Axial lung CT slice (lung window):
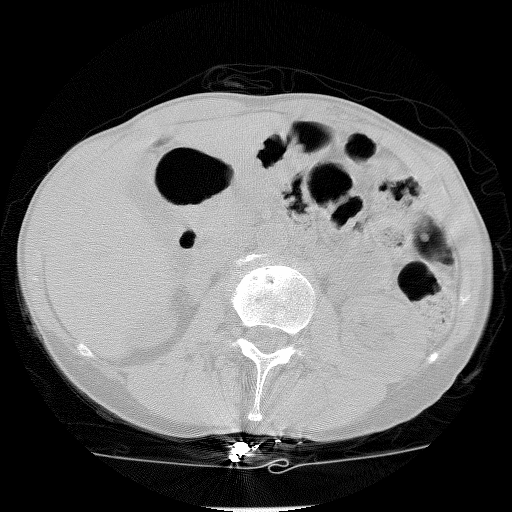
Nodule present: no